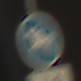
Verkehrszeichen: Reitweg
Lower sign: RichtungsangabeDurchPfeile8
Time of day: Midday
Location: Outdoor (Urban)
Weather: Clear
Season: NotSpecified
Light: Natural